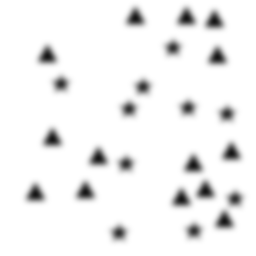
Squares: 0
Triangles: 14
Stars: 10
Total shapes: 24